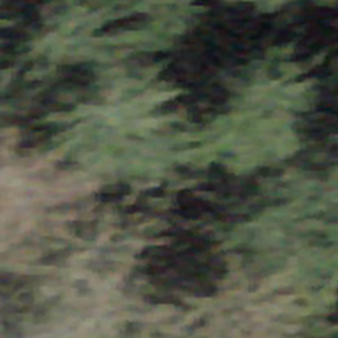
Label: other